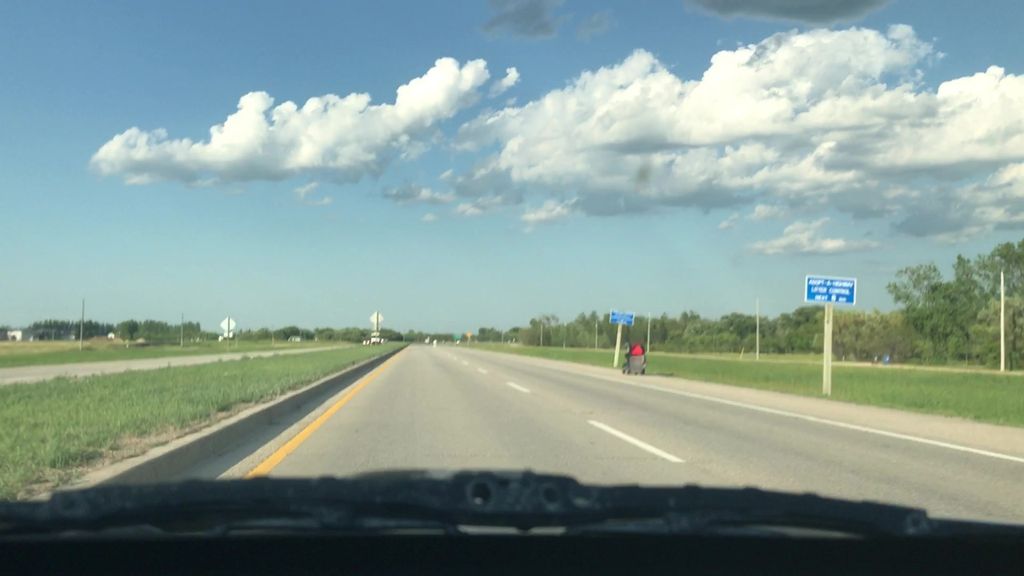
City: winnipeg